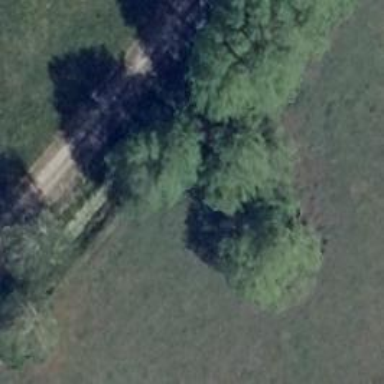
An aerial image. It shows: Row of deciduous broadleaved trees.